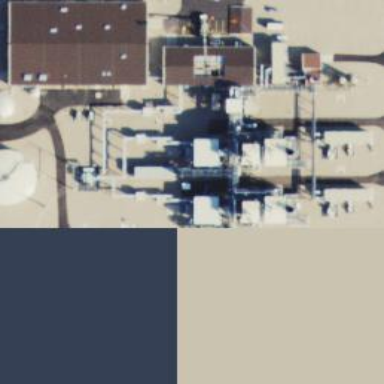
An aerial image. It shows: Gas turbine generator.